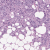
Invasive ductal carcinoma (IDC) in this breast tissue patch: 1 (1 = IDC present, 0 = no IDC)